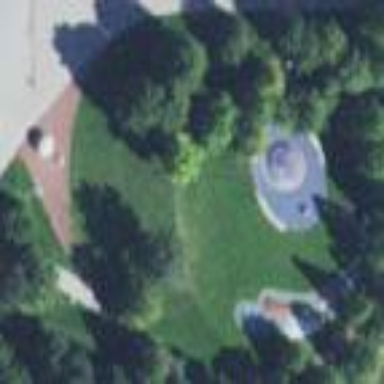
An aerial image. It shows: Playground area for leisure activities on the land.